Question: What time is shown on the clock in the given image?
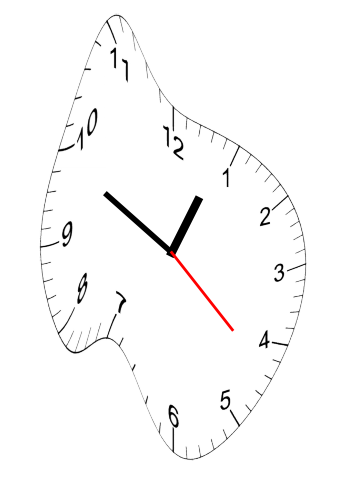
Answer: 12:49:22